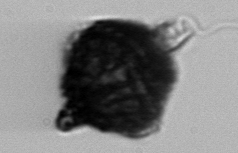
Label: Gonyaulax